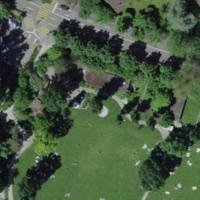
EUNIS habitat code: 53
Species observed at this site:
Buxus sempervirens